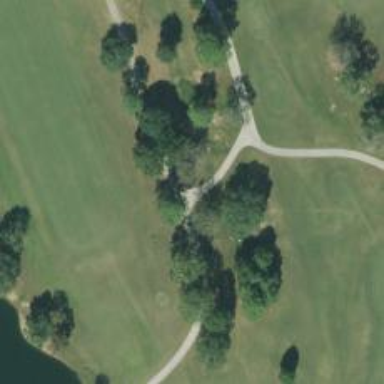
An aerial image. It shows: Path designated for golf carts.